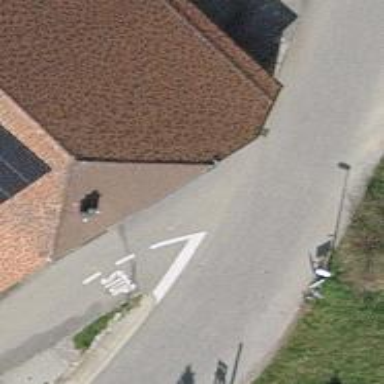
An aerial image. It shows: Road with stop sign.